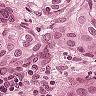
Metastatic tissue present: yes